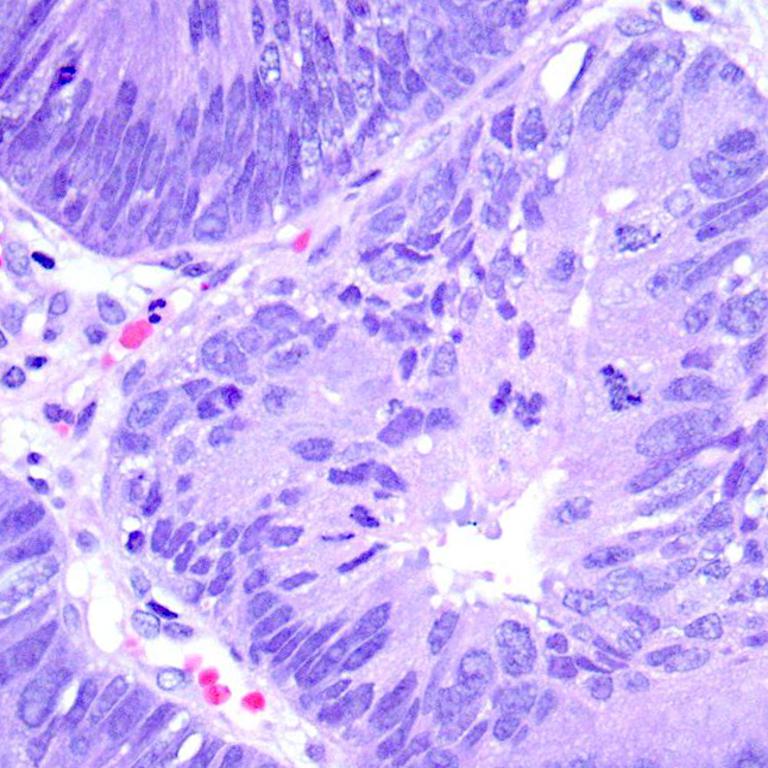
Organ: colon
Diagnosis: adenocarcinomas